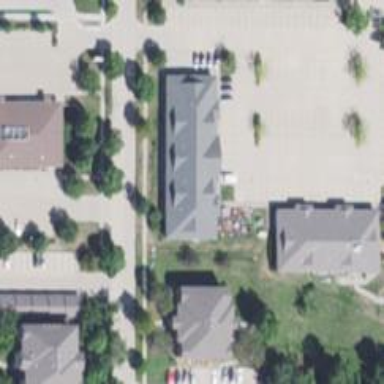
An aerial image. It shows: Kindergarten.